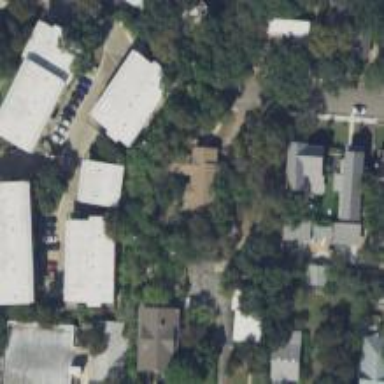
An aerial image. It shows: Alley classified as service road.